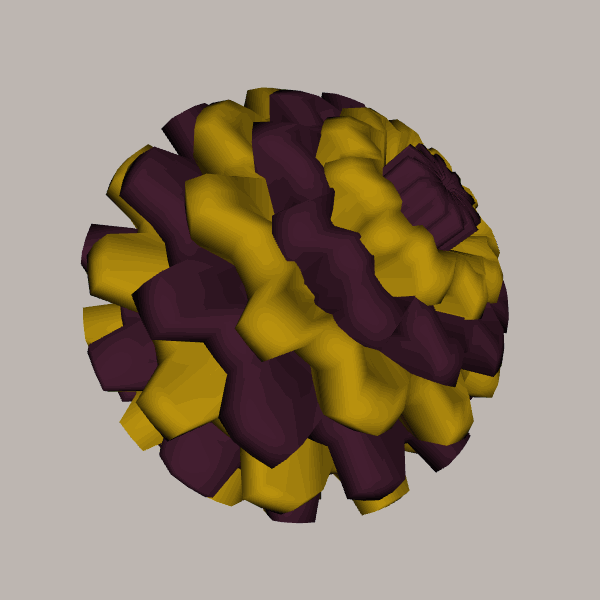
Background: light